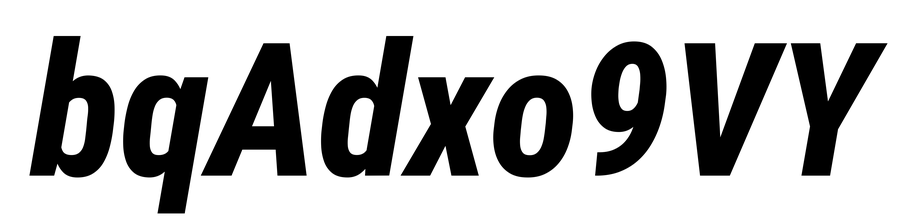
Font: Roboto-Italic_Condensed_ExtraBold_Italic